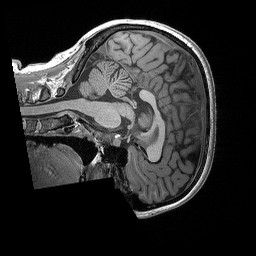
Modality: T1w
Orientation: sagittal
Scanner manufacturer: siemens
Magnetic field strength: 3 T
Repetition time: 2.3 s
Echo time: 0.00298 s